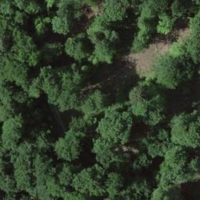
EUNIS habitat code: 41
Species observed at this site:
Lamium galeobdolon